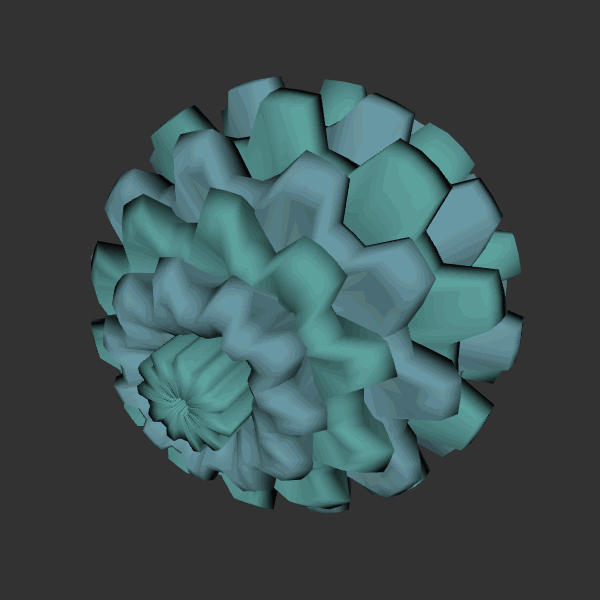
Background: dark